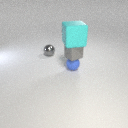
small gray rubber cube below large cyan rubber cube